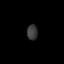
Tissue: lung
Cell type: Fibroblasts
Senescence score: 0.5949
Nuclear area (px): 161
Mean DAPI intensity: 57.795